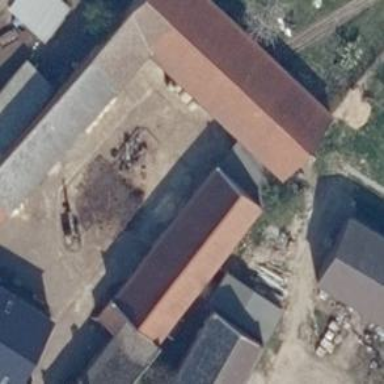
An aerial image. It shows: Barn.